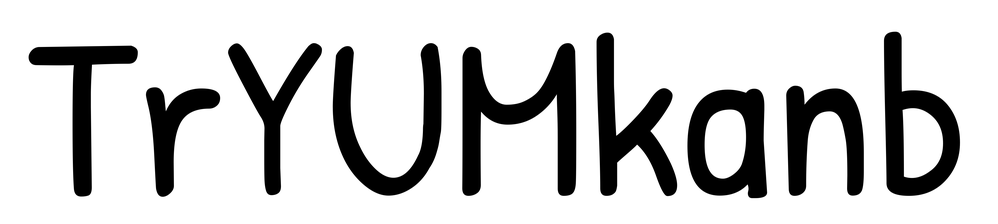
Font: PatrickHand-Regular